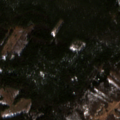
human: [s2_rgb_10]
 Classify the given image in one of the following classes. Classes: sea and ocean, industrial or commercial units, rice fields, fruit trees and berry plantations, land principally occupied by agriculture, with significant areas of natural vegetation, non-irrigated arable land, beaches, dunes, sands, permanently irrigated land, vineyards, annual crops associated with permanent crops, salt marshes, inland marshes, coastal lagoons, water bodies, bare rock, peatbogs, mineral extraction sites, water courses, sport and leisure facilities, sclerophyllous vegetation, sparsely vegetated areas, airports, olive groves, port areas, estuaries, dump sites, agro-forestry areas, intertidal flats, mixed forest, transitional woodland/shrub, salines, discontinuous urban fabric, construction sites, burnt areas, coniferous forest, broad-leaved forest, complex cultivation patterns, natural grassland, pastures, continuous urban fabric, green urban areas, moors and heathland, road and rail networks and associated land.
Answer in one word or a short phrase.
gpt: coniferous forest, mixed forest, transitional woodland/shrub